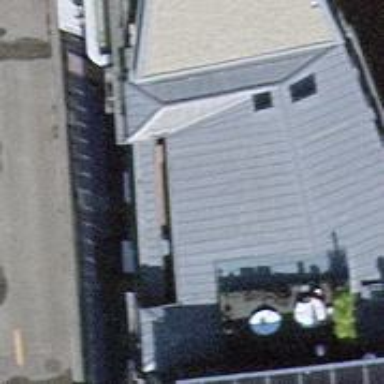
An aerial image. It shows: Clothing store.